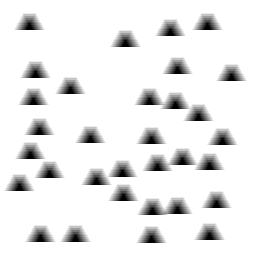
Squares: 0
Triangles: 32
Stars: 0
Total shapes: 32